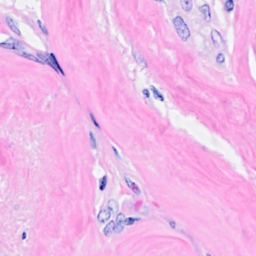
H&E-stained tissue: Breast